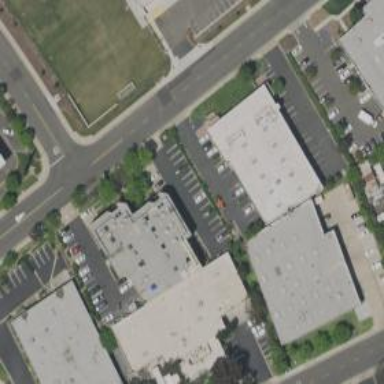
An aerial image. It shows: Commercial area.